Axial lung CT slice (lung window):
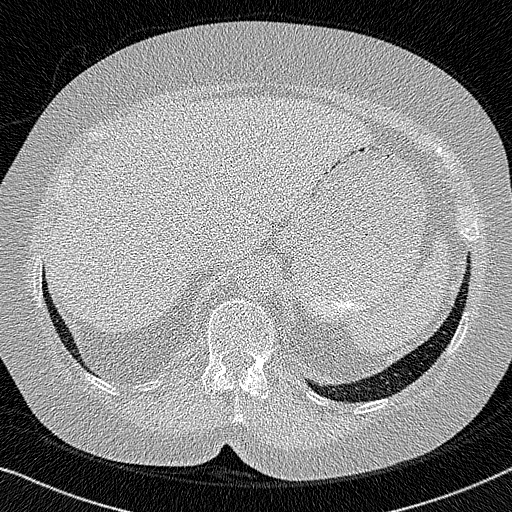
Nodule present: no